Question: I have a link that I want to center vertically in the '.well' class from the bootstrap framework and am using the class 'btn btn-danger' on the anchor tag. Here's the pic below. I tried to use 'vertical-align:middle;' but that doesn't seem to work. You can see that the space on the well isn't even on the top and the bottom.

Here is the HTML:
'''
<div class="well">
<%= link_to "Remove", thing, method: :delete, style: "font-size: 11px; float:right; ", :class => 'btn btn-danger'%>
</div>
'''
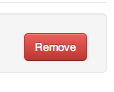
Answer: Maybe this is what you need: <URL> .
I've added new classes, so as not to overwrite the default bootstrap.